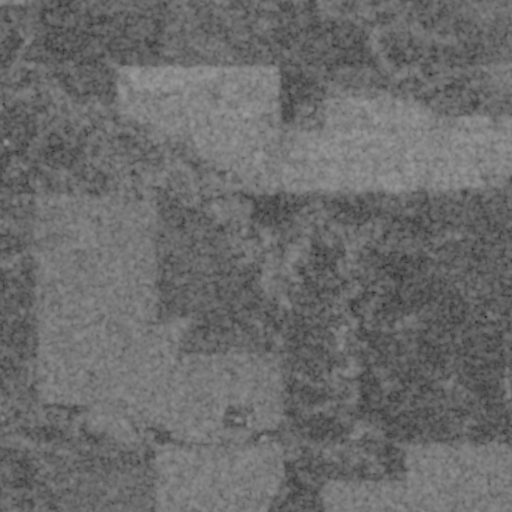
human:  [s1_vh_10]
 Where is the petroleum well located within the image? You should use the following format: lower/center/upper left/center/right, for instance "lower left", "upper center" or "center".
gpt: The petroleum well is located in the lower of the image.
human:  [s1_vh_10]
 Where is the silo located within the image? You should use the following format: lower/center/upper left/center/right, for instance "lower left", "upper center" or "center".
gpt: The silo is located in the lower right of the image.
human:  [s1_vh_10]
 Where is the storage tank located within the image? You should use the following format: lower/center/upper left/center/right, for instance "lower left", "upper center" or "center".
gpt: The storage tank is located in the lower of the image.
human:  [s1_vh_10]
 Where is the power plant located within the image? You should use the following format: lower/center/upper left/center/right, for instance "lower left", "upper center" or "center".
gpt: There is no power plant in the image.

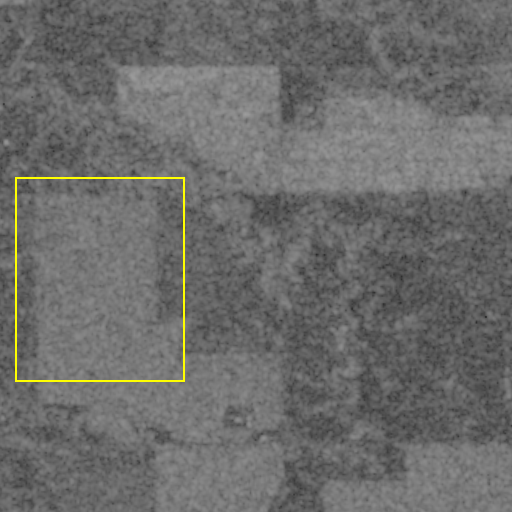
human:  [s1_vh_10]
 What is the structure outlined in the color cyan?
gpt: There is no cyan outline.
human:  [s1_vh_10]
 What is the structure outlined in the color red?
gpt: There is no structure outlined in red.